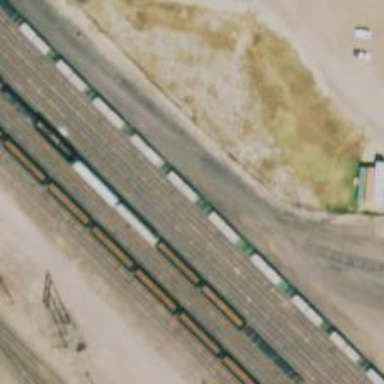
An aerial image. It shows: Railway siding with rails.